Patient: sex M, age 79
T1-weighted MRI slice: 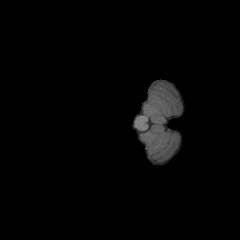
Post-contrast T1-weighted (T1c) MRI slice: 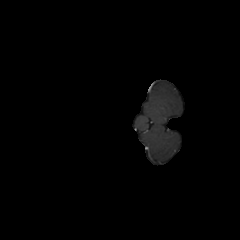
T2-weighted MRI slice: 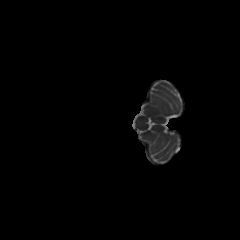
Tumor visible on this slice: no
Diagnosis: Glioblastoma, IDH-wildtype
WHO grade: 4